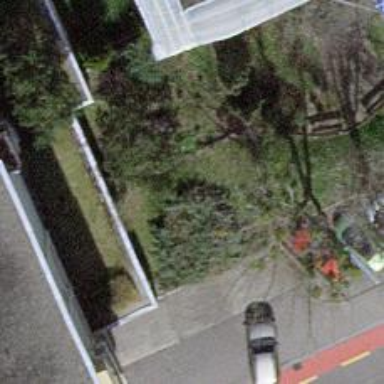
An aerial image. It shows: Parking area.